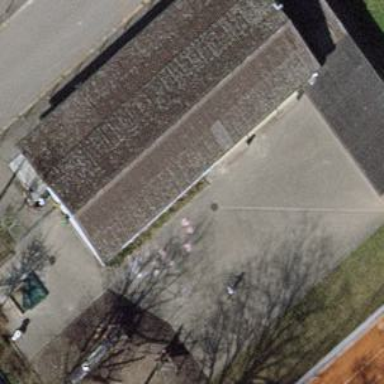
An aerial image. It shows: Kindergarten.